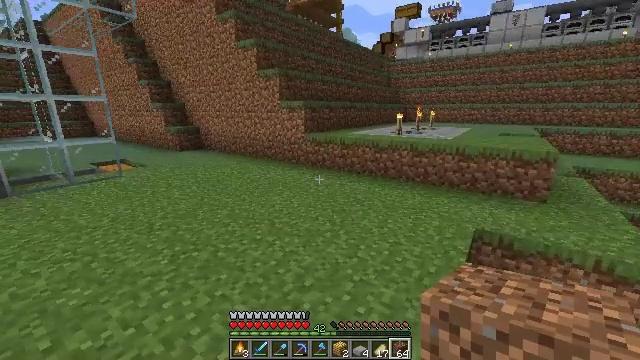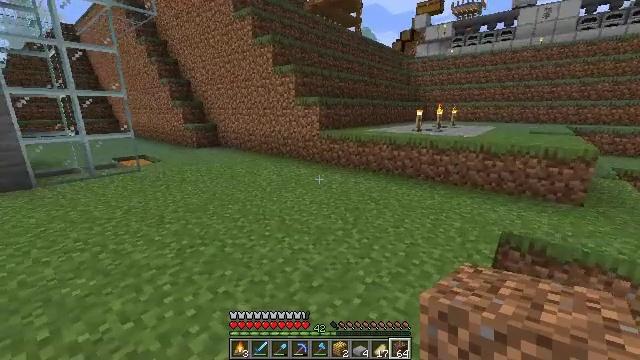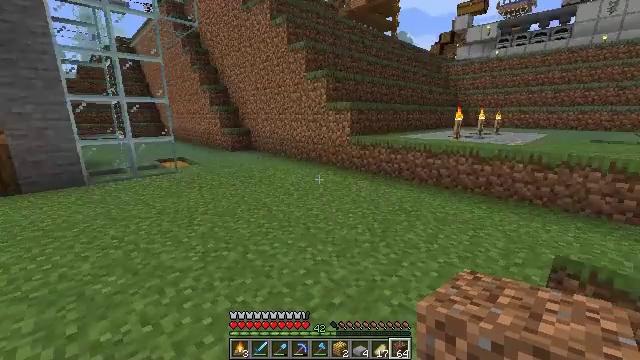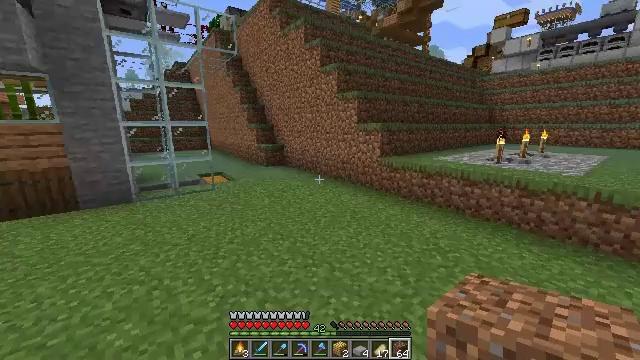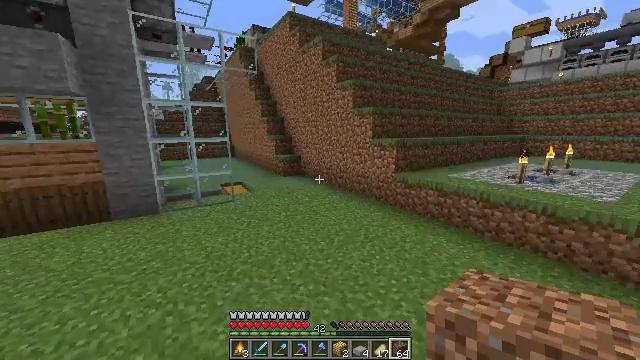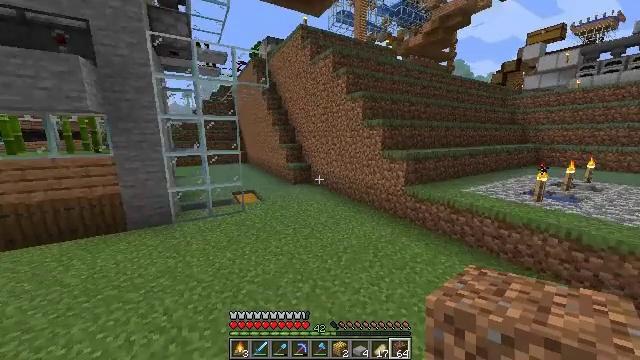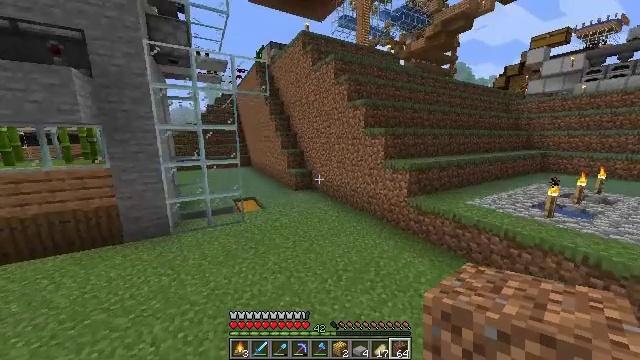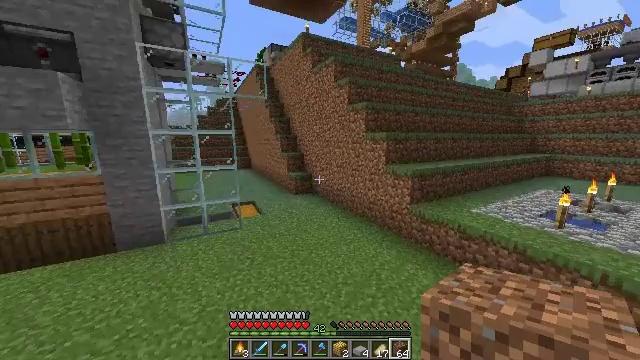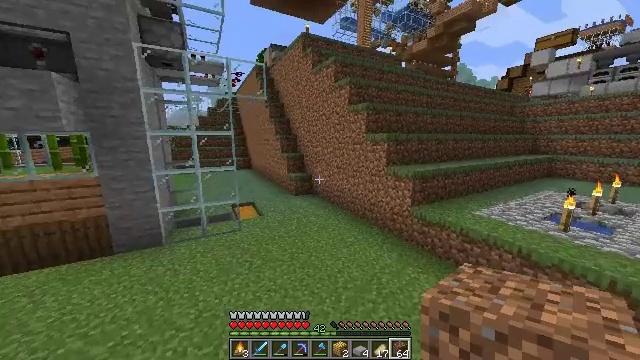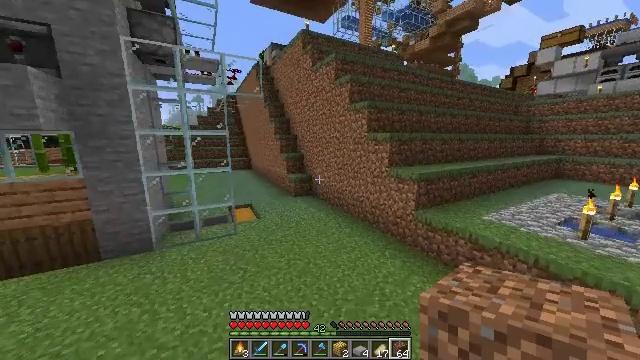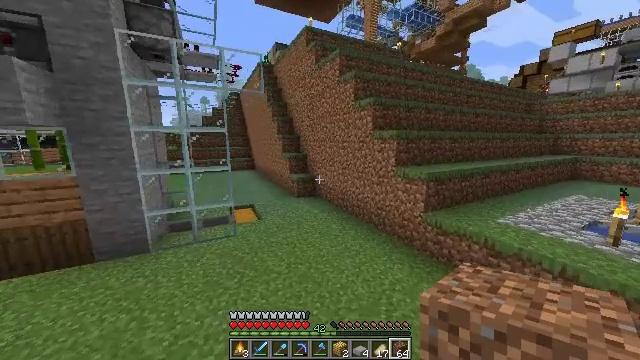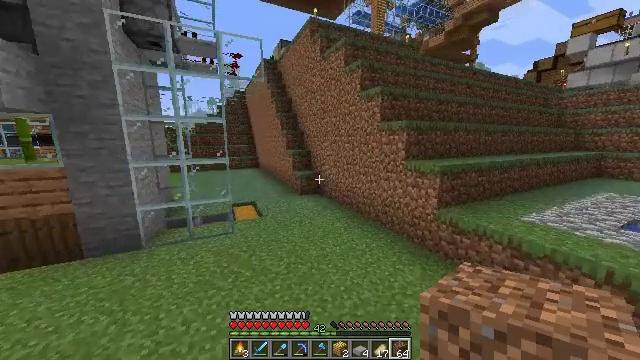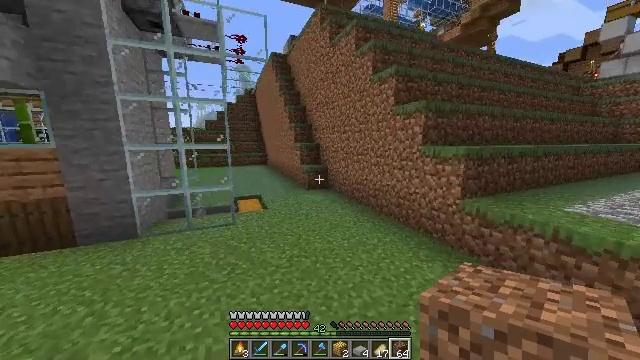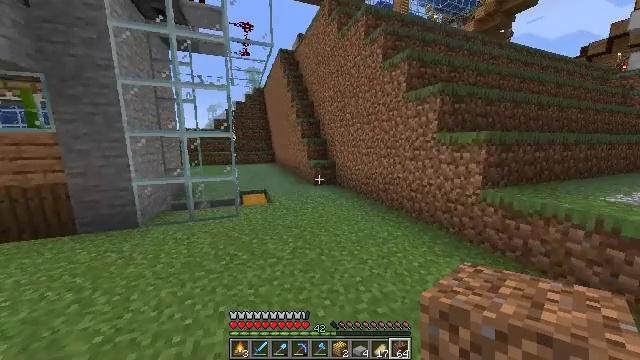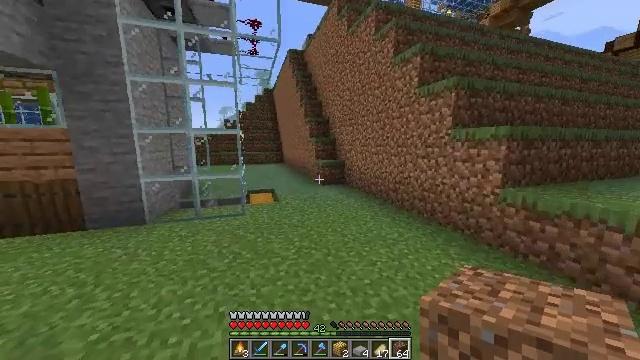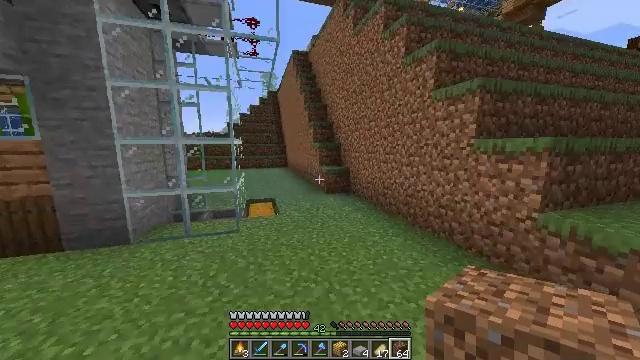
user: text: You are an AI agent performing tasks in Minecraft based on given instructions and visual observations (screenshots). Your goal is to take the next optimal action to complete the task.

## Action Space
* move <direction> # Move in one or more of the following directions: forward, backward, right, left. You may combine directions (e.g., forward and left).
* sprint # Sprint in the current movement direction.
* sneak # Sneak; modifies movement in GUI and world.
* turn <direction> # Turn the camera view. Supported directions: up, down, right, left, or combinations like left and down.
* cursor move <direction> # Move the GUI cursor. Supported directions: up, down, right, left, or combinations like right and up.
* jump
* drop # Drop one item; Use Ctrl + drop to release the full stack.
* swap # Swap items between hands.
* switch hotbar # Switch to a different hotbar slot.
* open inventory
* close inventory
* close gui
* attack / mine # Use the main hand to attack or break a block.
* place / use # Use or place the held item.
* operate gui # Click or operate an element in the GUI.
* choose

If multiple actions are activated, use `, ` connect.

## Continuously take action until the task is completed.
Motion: motion action
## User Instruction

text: Remove some dried kelp from the inventory.
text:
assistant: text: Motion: move forward, turn left, jump
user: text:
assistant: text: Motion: move forward, sprint, turn left and up, jump
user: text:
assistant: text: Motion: move forward, sprint, turn left and up, jump
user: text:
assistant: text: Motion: move forward, sprint, turn left, jump
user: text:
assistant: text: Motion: move forward, sprint, turn left, jump
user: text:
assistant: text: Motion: move forward, jump
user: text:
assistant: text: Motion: move forward, jump
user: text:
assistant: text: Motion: move forward, jump
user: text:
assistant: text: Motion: move forward, jump
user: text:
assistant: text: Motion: move forward, turn left, jump
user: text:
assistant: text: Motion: move forward, turn left, jump
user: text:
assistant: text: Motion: move forward, sprint, turn left, jump
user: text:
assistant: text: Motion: move forward, sprint, turn left, jump
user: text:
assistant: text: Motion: move forward, sprint, turn left, jump
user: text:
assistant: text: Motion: move forward, turn left, jump
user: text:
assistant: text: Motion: move forward, jump
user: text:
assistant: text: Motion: move forward, jump
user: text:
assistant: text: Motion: move forward, jump
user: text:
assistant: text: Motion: move forward, jump
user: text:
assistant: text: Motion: move forward, jump
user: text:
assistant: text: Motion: move forward, jump
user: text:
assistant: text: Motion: move forward, jump
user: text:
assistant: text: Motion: move forward, jump
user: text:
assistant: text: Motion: move forward, turn left, jump
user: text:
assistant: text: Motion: move forward, turn left and down, jump
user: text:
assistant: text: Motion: move forward, sprint, turn left and down, jump
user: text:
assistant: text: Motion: move forward, sprint, turn left and down, jump
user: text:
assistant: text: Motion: move forward, sprint, turn left, jump
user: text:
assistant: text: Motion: move forward, sprint, jump
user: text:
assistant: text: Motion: move forward, jump